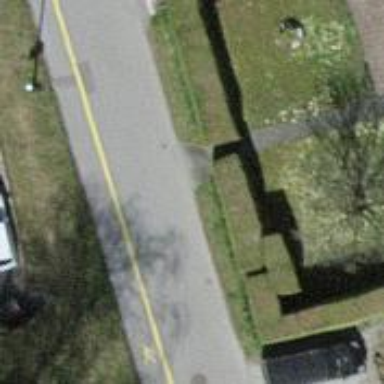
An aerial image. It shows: Hedge barrier.